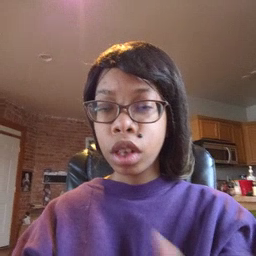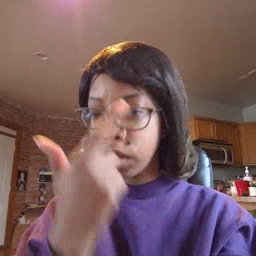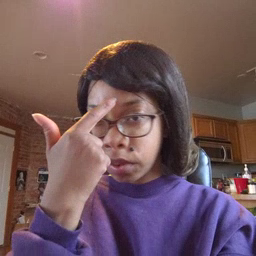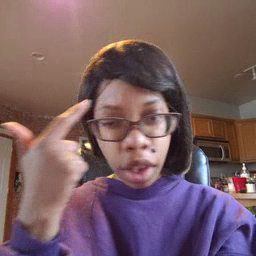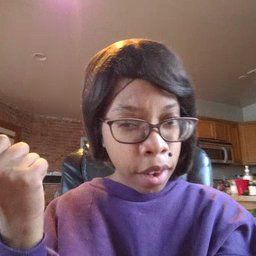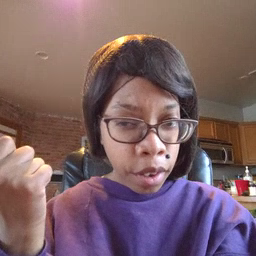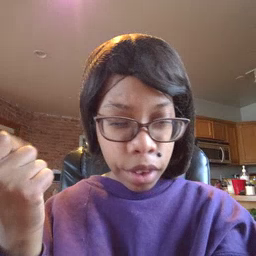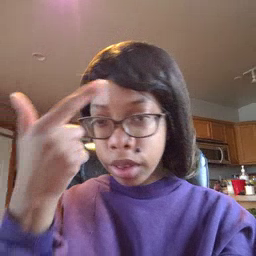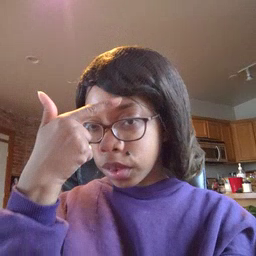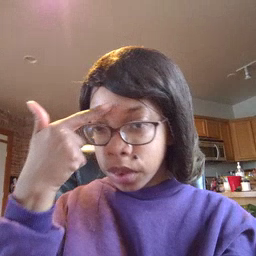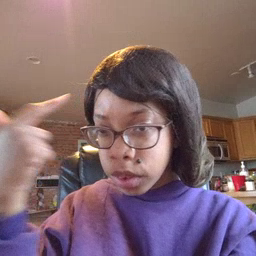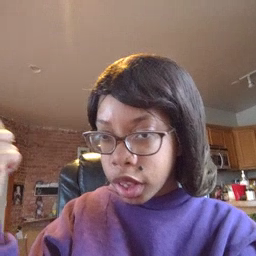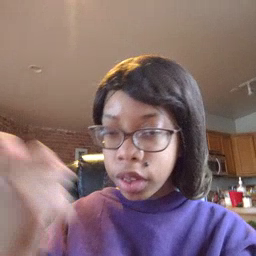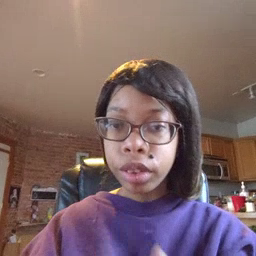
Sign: because